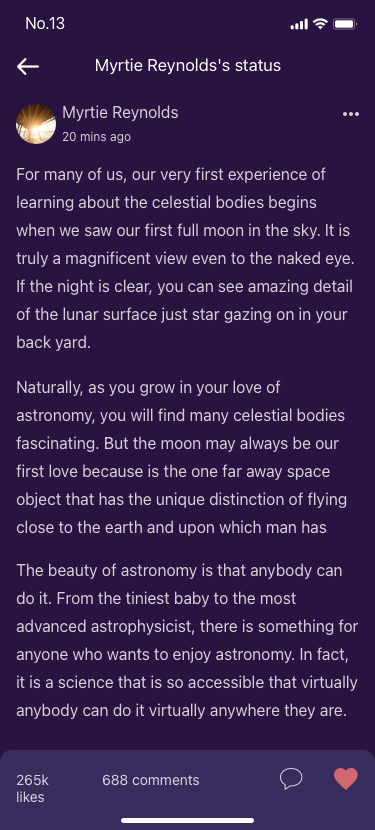
Text in this UI design:
For many of us, our very first experience of learning about the celestial bodies begins when we saw our first full moon in the sky. It is truly a magnificent view even to the naked eye. If the night is clear, you can see amazing detail of the lunar surface just star gazing on in your back yard.
Naturally, as you grow in your love of astronomy, you will find many celestial bodies fascinating. But the moon may always be our first love because is the one far away space object that has the unique distinction of flying close to the earth and upon which man has walked.

The beauty of astronomy is that anybody can do it. From the tiniest baby to the most advanced astrophysicist, there is something for anyone who wants to enjoy astronomy. In fact, it is a science that is so accessible that virtually anybody can do it virtually anywhere they are.
265k likes
688 comments
20 mins ago
Myrtie Reynolds